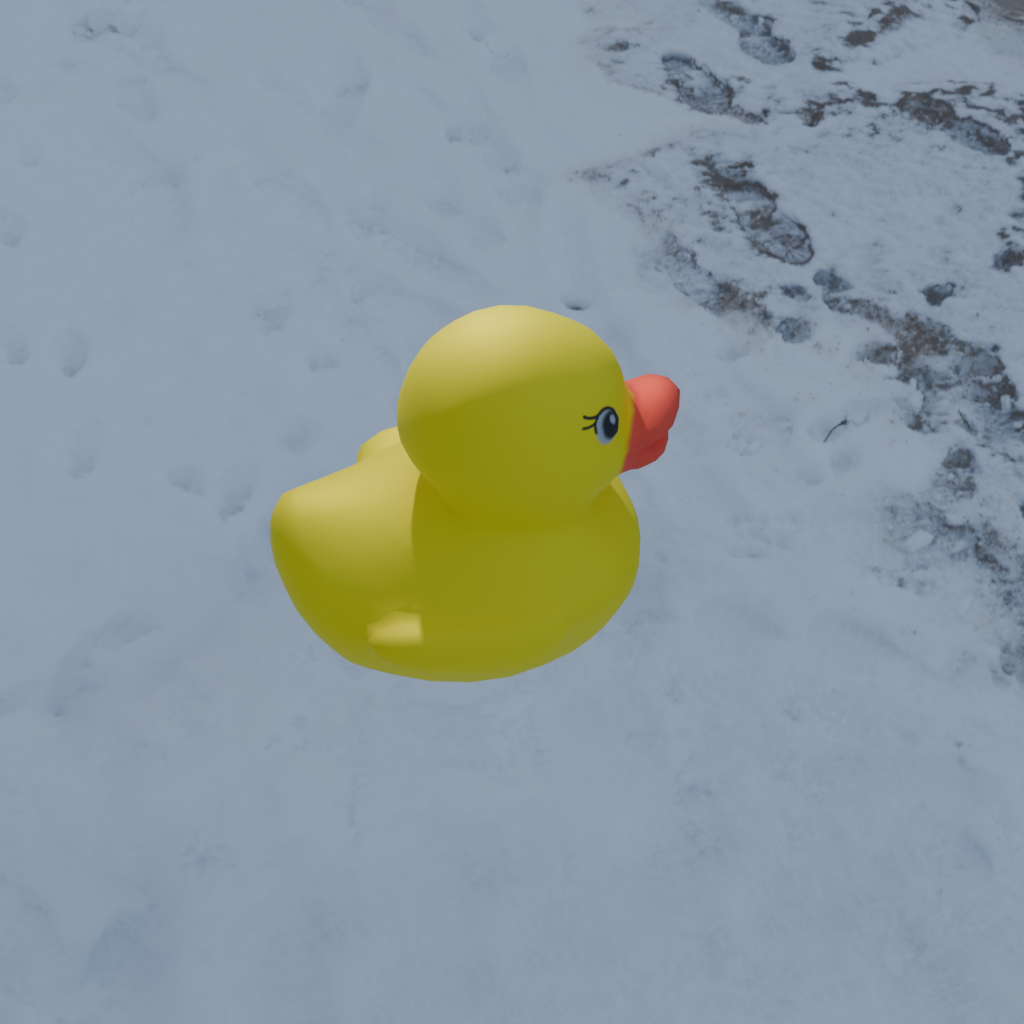
an image of a yellow rubber duck seen from <right> in a snow-covered beach with a cloudy winter sky.